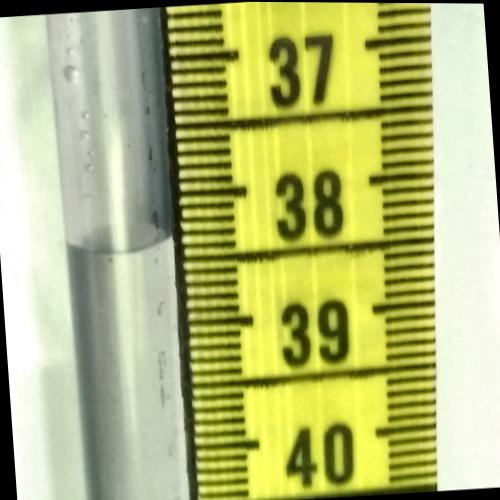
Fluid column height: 38.4 cm